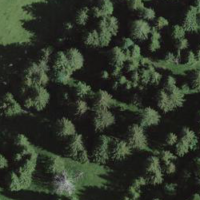
EUNIS habitat code: 44
Species observed at this site:
Equisetum sylvaticum